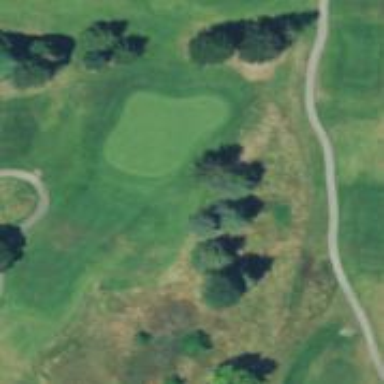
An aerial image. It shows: Golf fairway in the image.